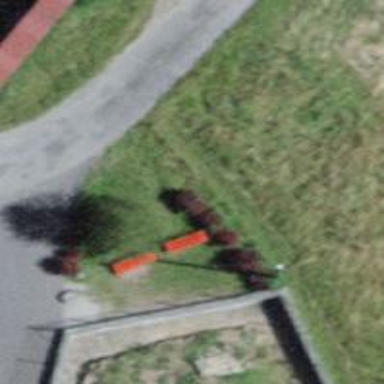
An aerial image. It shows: Red bench.